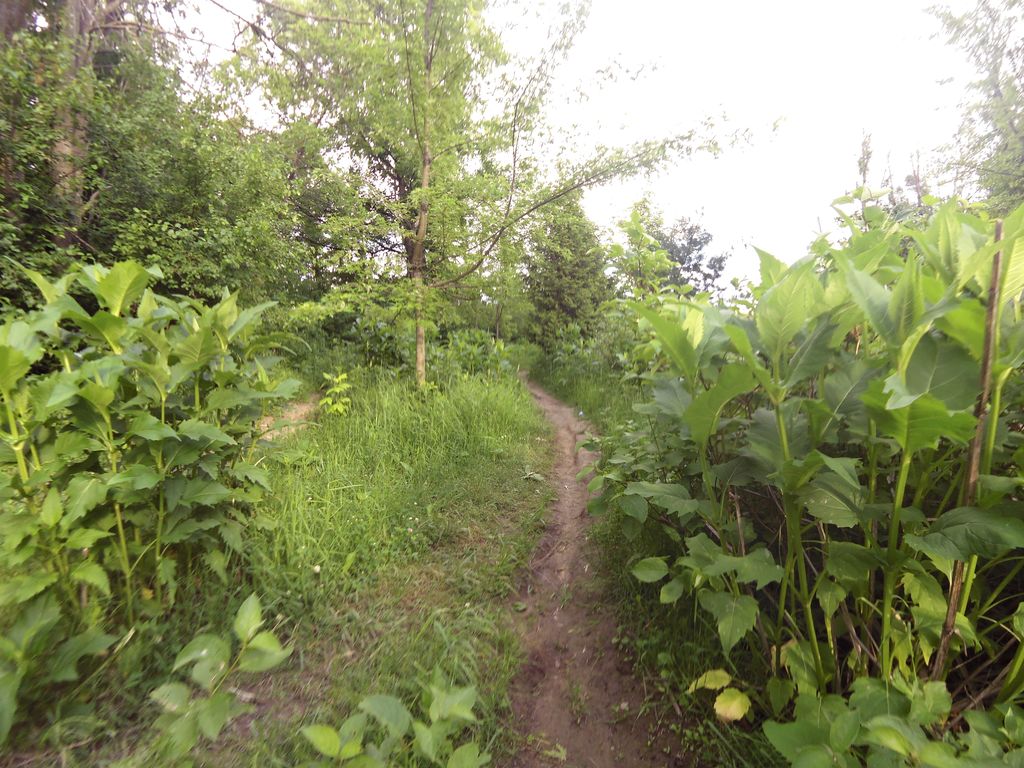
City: ottawa-gatineau